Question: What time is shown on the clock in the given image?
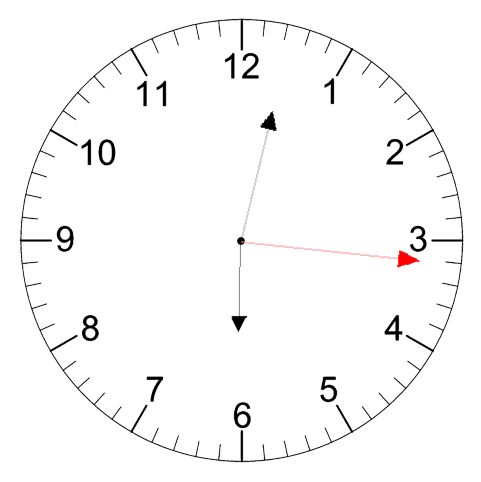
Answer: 06:02:16